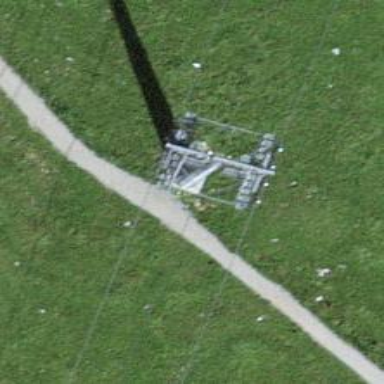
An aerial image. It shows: Pylon used for aerialway.